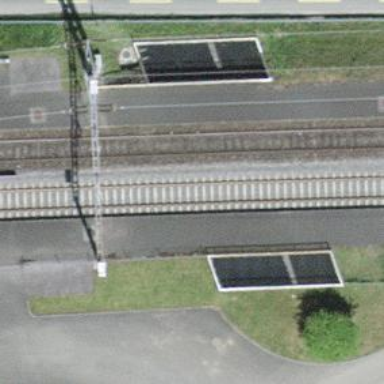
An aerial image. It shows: Platform for public transport and railway services.